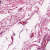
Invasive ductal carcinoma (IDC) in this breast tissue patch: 0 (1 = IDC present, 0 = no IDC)